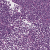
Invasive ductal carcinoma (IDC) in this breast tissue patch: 1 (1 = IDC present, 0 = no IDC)